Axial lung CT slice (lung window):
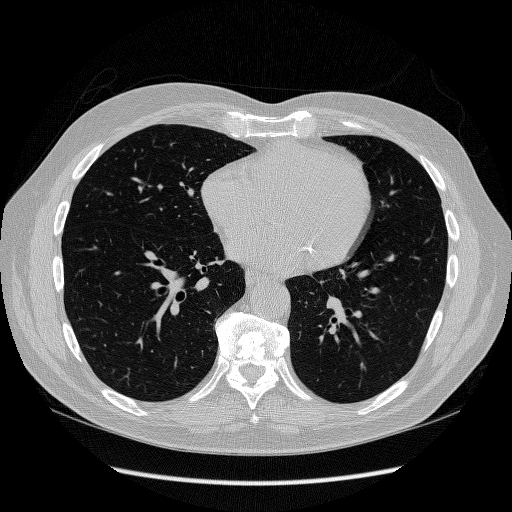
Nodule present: no